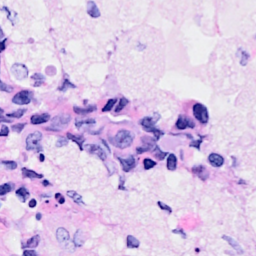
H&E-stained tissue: Breast